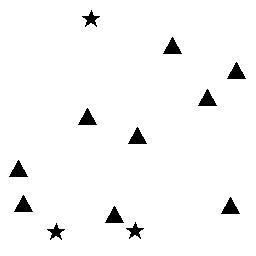
Squares: 0
Triangles: 9
Stars: 3
Total shapes: 12